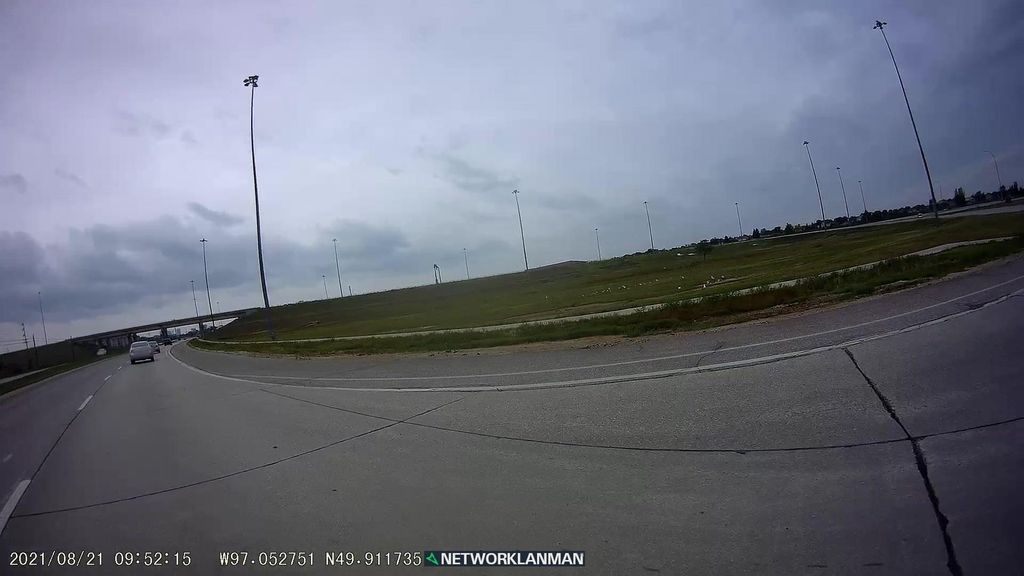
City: winnipeg